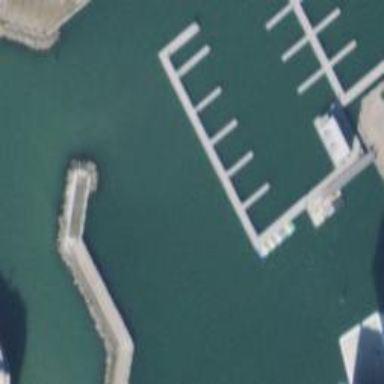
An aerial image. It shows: Man-made pier.